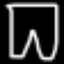
Label: pants